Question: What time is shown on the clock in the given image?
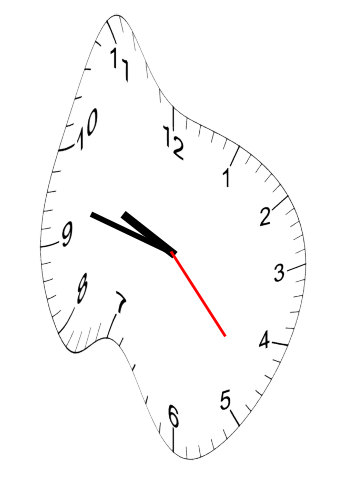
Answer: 09:47:23